Brain MRI, t2w sequence, axial 2D slice.
Patient: age 50, sex M, weight 90 kg, height 1.9 m
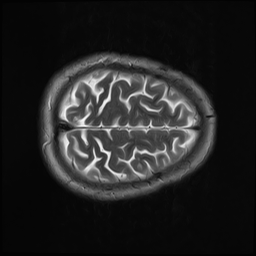